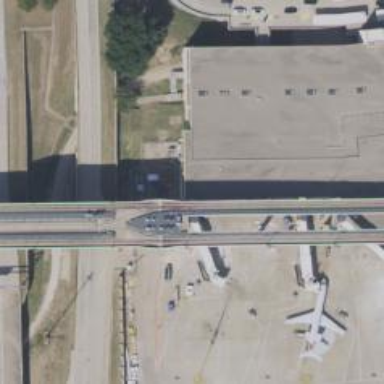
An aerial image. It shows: Airport gate.